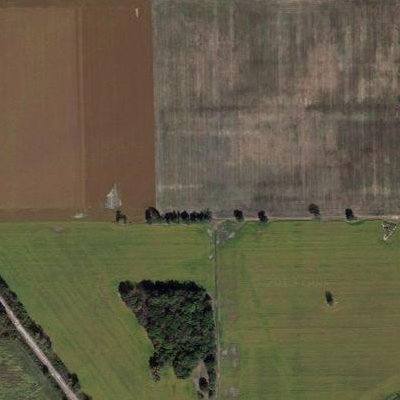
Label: Field